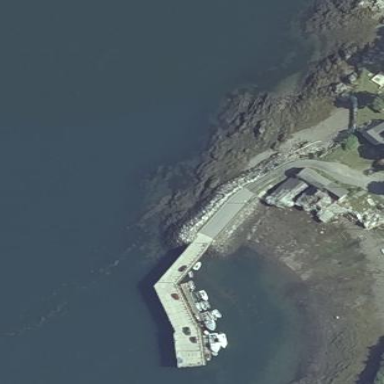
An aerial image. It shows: Breakwater structure.